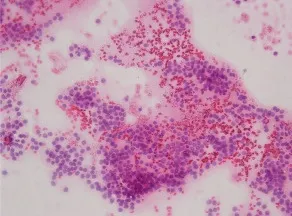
(A, B) The cytological exam showed cells with nuclear atypia, nuclear inclusions and rare grooves arranged in micro follicles, and foam histiocytes.
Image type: pathology (h&e)